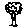
Label: tree